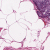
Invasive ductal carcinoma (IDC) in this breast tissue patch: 0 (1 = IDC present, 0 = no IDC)